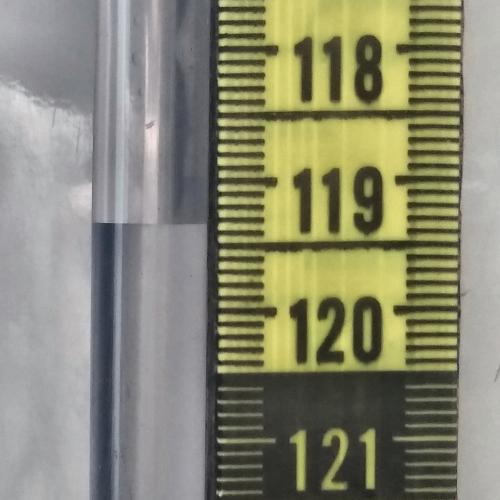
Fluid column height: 119.3 cm